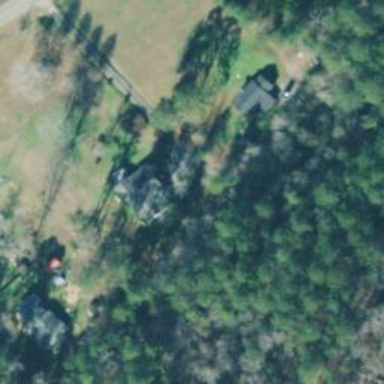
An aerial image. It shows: Driveway.